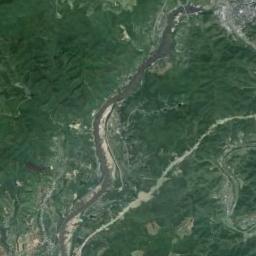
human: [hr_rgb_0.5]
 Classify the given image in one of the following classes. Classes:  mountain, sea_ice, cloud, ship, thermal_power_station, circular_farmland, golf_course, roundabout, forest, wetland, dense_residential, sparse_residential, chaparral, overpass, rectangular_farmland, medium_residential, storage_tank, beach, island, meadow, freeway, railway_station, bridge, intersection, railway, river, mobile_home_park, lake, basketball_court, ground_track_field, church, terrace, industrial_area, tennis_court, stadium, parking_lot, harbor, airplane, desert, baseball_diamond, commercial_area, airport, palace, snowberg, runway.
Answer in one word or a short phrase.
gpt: river